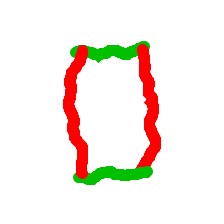
Shape: rectangle